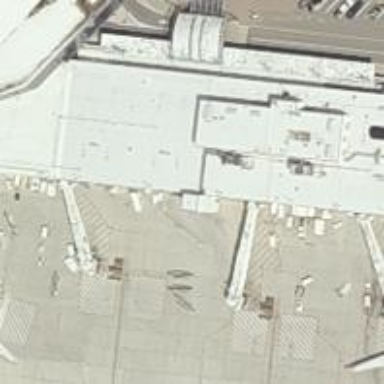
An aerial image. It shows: Airport gate.